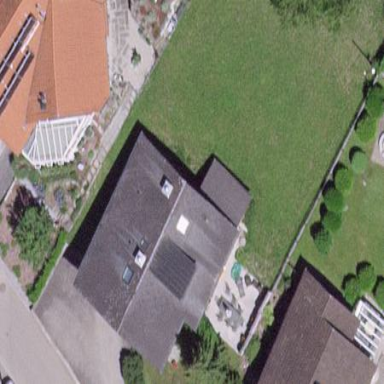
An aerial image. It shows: Detached building.